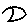
Label: moon